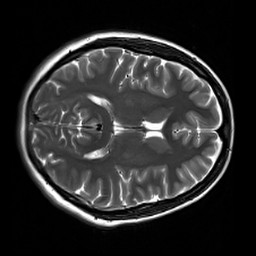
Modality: T2w
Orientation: axial
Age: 25
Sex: female
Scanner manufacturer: siemens
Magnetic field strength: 3 T
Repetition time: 7 s
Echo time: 0.09 s